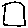
Label: square